Question: I am using the <URL>. Any ideas?
: It is working okay now but But now a strange scroll is coming as shown below.

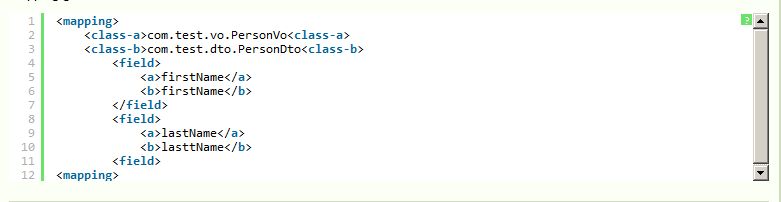
Answer: I copied your html into a page on my site. I didn't change much. Here are all the changes that I made:
1. Changed the references to use my copy of SyntaxHighlighter. This was only necessary to make it work behind my domain.
2. Changed the reference to your css from a relative path to a fully qualified path. Yes I am leaching your css from you...hope you don't mind ;)
3. Removed the 'autoloader' stuff. I think this is the big issue.
Here is a link to a working page:
<URL>
View source on it and you should be able to make modifications to your original.
Hope this helps.
Bob